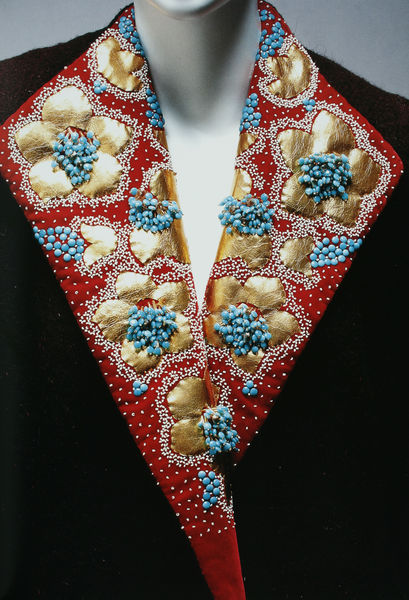
Titel: Abendmantel
Künstler: Elsa Schiaparelli
Standort: Kyoto (Japan)
Institution: Kyoto Costume Institute
Schlagwörter: blumen, bunt, türkis, rot, mode, muster, ornament, kleidung, kragen, hals, bestickt, gold, mantel, stickerei, perlen, modern, verzierung, japanisch, revers, puppe, blumenornament, schwart